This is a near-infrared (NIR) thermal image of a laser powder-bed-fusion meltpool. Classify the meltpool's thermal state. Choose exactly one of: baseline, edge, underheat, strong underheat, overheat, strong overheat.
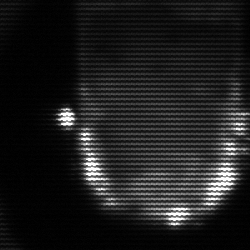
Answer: baseline